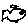
Label: fish